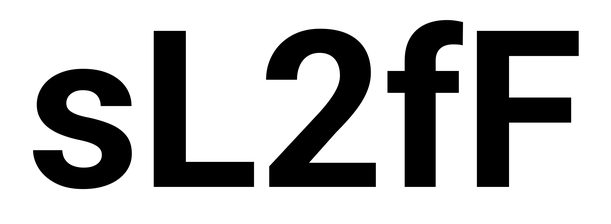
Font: Roboto_Bold